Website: macys
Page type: customer-info-address
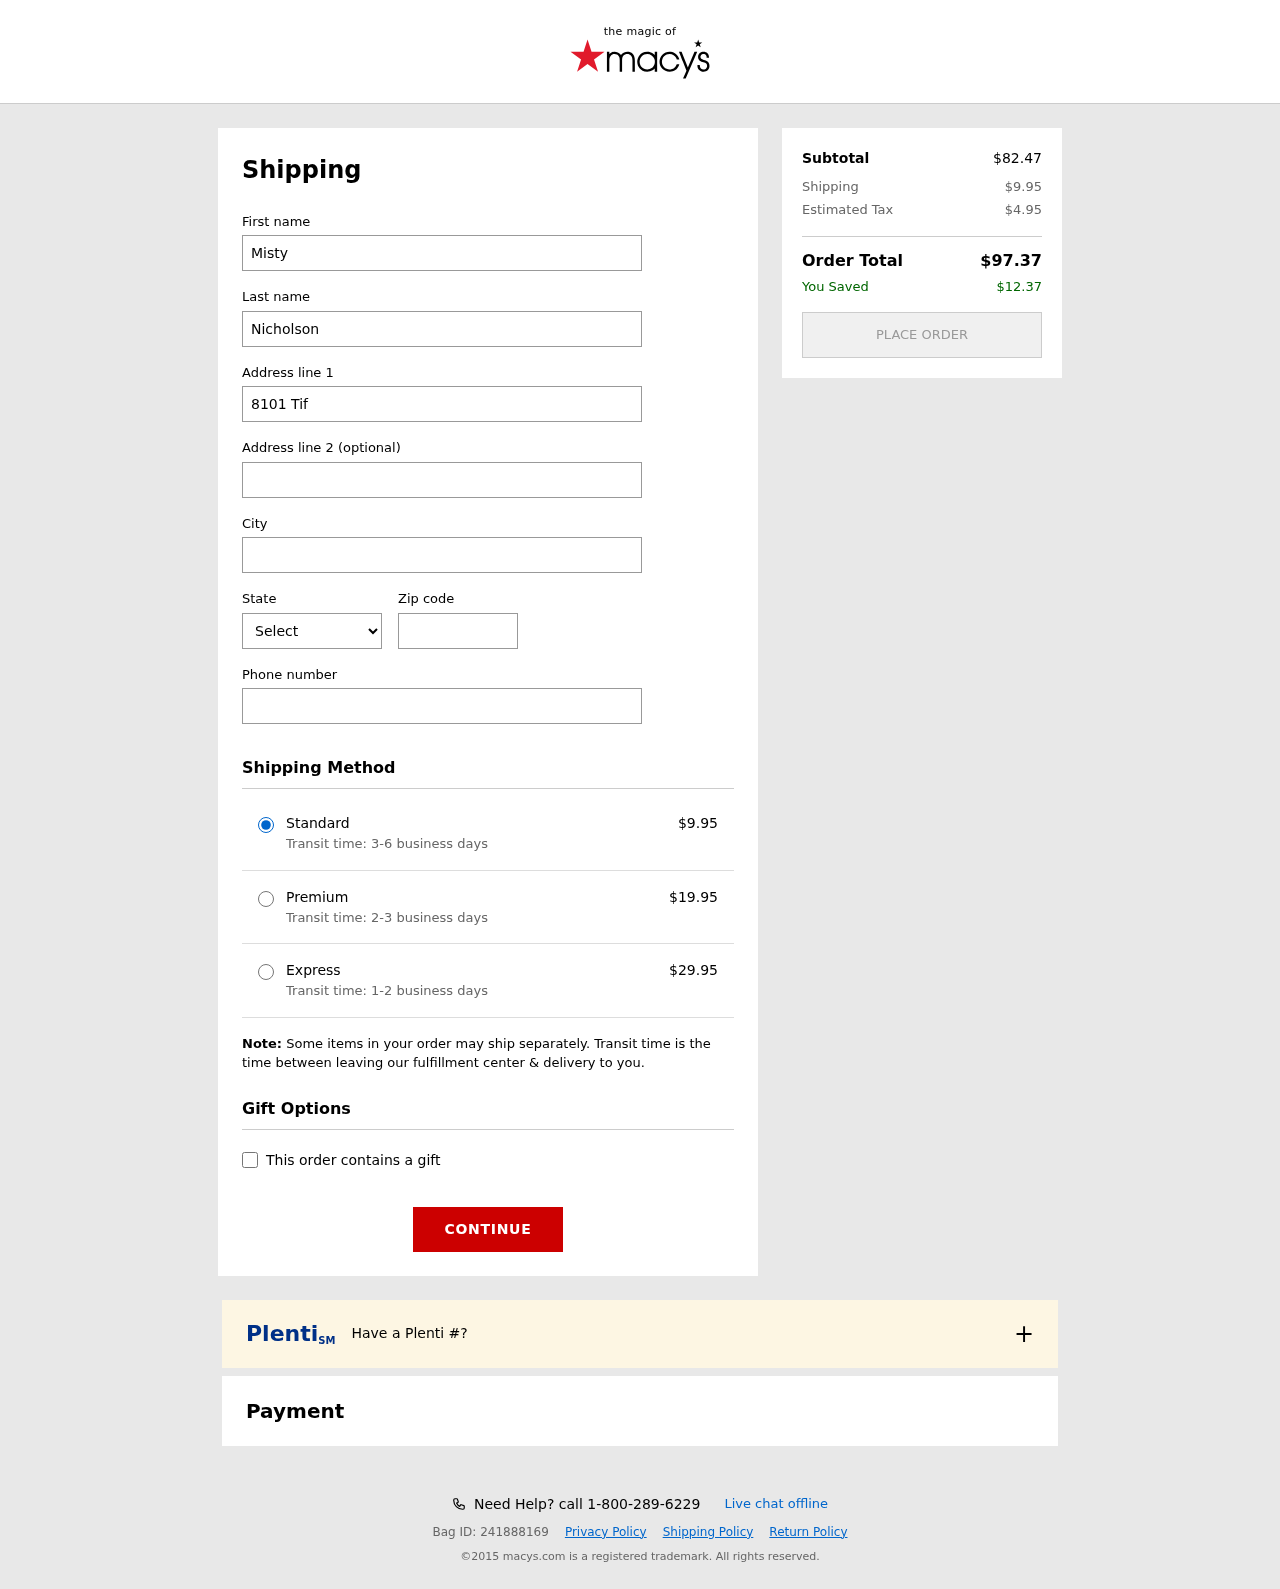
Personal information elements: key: PII_CITY
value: Patrickbury
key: PII_FIRSTNAME
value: Misty
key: PII_LASTNAME
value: Nicholson
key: PII_PHONE
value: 9254987984
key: PII_POSTCODE
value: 74728
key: PII_STATE_ABBR
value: HI
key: PII_STREET
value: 8101 Tiffany Groves Suite 444
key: PII_STREET2
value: Apt. 819
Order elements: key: ORDER_SHIPPING_COST
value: $9.95
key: ORDER_SHIPPING_COST_PREMIUM
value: $19.95
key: ORDER_SHIPPING_COST_EXPRESS
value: $29.95
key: ORDER_SUBTOTAL
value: $82.47
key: ORDER_TAX
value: $4.95
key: ORDER_TOTAL
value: $97.37
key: ORDER_SAVINGS
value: $12.37